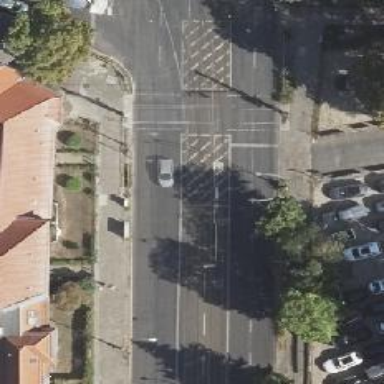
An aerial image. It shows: Tram stop.